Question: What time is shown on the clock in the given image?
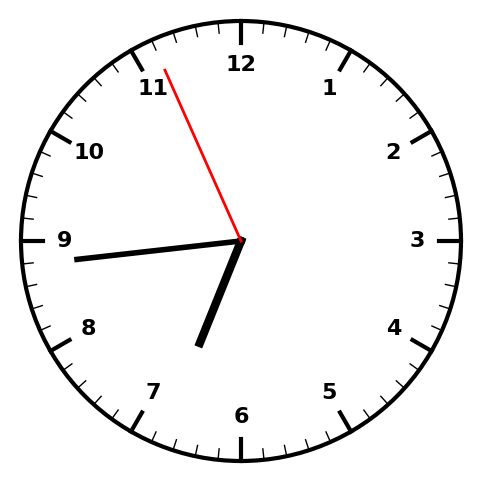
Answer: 06:43:56